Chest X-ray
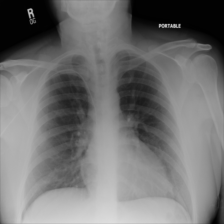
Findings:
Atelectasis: negative
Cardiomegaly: negative
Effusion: negative
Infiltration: negative
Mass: negative
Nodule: negative
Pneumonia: negative
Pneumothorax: negative
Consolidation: negative
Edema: negative
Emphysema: negative
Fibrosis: negative
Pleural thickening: negative
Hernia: negative